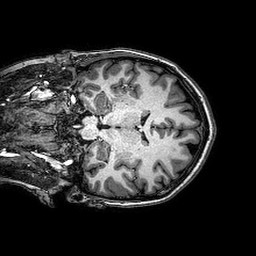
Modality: T1w
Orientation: coronal
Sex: female
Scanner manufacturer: philips
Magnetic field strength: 3 T
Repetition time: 0.008215 s
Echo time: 0.00378 s